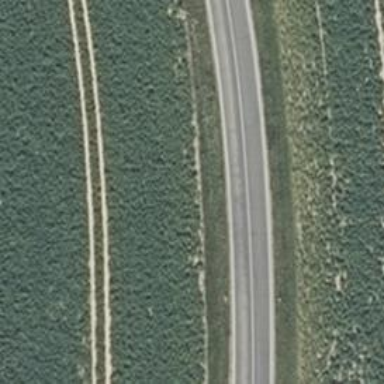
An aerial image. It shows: Secondary road with asphalt surface.